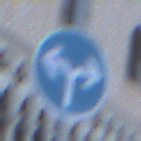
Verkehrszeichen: VorgeschriebeneFahrtrichtungRechtsOderLinks
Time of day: Dawn
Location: Outdoor (Urban)
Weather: Clear
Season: NotSpecified
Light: Natural